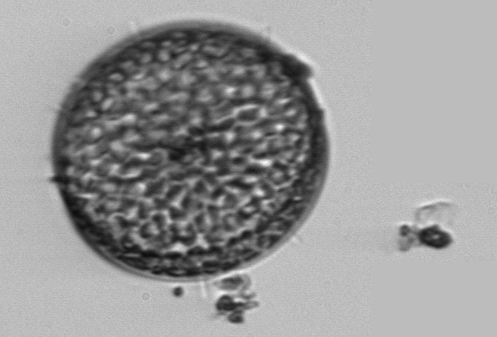
Label: Thalassiosira